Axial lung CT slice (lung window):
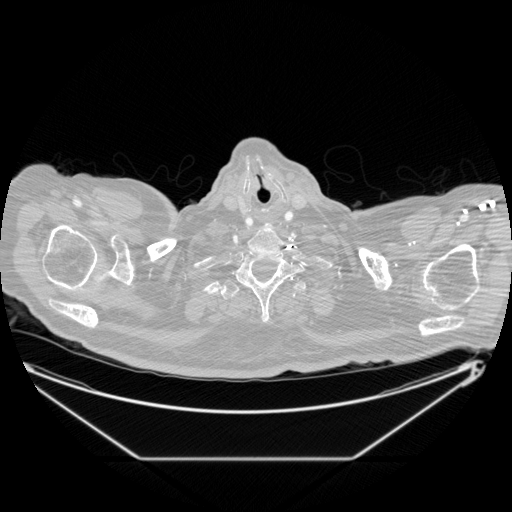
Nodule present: no